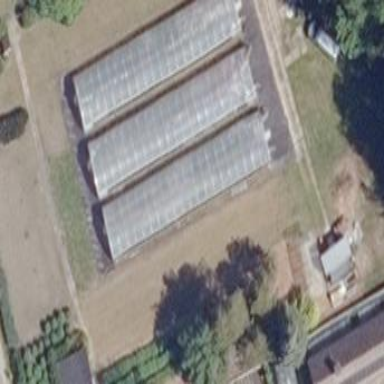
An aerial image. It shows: Greenhouse used for horticulture.